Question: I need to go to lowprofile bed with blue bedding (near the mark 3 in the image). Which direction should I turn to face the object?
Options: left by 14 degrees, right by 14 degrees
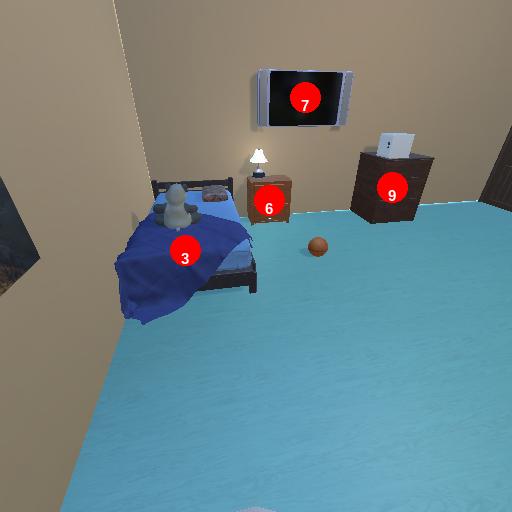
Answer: left by 14 degrees